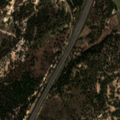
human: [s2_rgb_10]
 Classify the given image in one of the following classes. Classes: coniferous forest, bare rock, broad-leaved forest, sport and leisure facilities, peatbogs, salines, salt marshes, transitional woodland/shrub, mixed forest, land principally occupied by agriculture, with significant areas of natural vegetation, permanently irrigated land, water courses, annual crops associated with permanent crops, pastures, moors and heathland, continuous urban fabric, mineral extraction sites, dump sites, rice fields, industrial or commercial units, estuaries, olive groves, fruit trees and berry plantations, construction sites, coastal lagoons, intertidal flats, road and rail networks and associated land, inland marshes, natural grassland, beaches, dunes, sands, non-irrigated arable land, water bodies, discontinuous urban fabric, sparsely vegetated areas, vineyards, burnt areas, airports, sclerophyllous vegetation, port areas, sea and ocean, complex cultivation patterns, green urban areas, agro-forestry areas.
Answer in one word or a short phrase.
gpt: rice fields, agro-forestry areas, broad-leaved forest, coniferous forest, mixed forest, transitional woodland/shrub